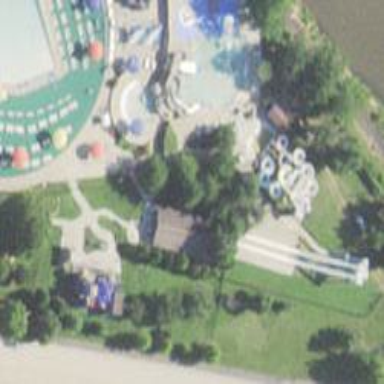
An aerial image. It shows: Water slide attraction.